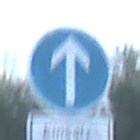
Verkehrszeichen: VorgeschriebeneFahrtrichtungGeradeaus
Zusatzzeichen unten: BesondereFahrzeugeUndTransportgueter3
Umgebung: Outdoor, Nature
Tageszeit: MorningAfternoon
Wetter: PartlyCloudy
Licht: Natural
Jahreszeit: NotSpecified
Kontrast: MediumContrast